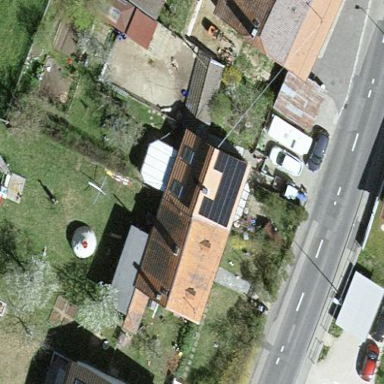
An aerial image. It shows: Simple house.